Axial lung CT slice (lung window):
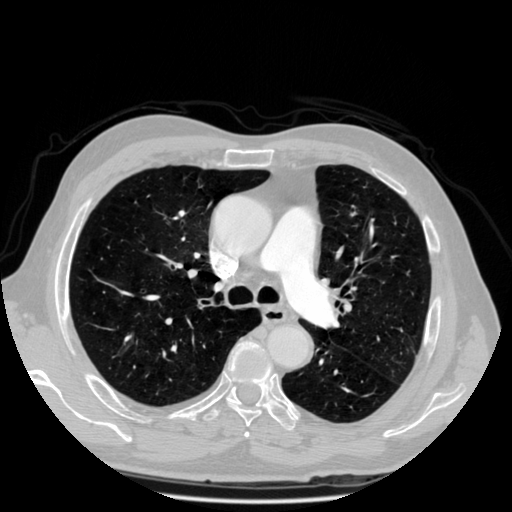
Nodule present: no